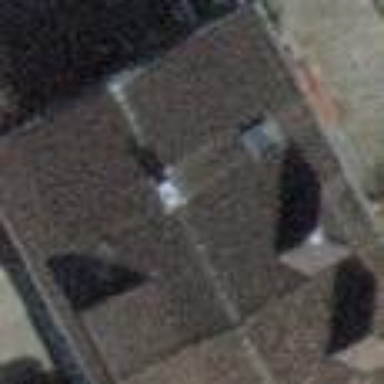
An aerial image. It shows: Semi-detached house with gabled roof.